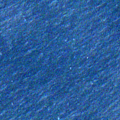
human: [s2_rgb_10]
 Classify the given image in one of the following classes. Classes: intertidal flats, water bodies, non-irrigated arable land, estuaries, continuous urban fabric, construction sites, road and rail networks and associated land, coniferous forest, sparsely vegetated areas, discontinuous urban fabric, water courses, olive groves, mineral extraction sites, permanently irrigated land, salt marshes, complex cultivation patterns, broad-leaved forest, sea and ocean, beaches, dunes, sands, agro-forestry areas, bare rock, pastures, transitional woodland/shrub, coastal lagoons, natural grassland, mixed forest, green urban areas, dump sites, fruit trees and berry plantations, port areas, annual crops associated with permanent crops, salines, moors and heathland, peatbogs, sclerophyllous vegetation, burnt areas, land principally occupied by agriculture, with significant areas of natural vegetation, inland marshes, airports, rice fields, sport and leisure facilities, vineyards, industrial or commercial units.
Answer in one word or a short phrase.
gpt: sea and ocean